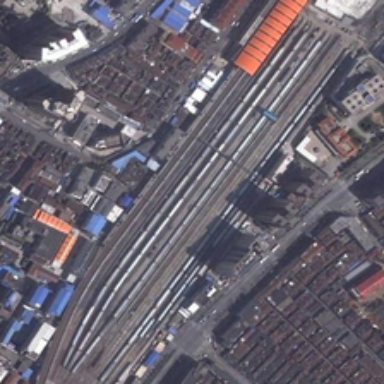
Three trains is stopping in the railways converging to a rail .